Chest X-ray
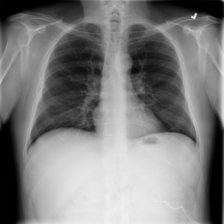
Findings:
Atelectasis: negative
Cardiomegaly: negative
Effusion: negative
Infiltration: negative
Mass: negative
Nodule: negative
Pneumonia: negative
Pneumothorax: negative
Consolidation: negative
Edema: negative
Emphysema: negative
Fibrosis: negative
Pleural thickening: negative
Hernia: negative